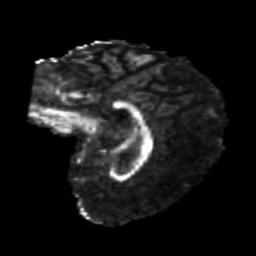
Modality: FA
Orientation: sagittal
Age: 24
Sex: female
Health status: healthy
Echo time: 0.074 s